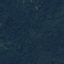
Land use / land cover: Forest